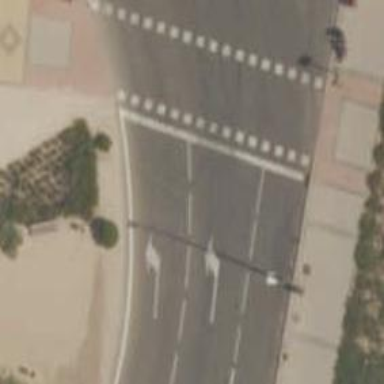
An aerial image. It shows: Road with traffic signals.